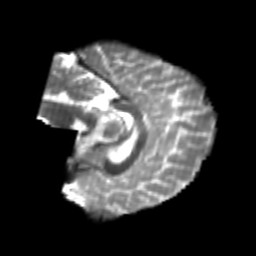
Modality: T2w
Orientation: sagittal
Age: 22
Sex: female
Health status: healthy
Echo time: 0.074 s